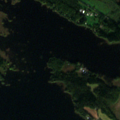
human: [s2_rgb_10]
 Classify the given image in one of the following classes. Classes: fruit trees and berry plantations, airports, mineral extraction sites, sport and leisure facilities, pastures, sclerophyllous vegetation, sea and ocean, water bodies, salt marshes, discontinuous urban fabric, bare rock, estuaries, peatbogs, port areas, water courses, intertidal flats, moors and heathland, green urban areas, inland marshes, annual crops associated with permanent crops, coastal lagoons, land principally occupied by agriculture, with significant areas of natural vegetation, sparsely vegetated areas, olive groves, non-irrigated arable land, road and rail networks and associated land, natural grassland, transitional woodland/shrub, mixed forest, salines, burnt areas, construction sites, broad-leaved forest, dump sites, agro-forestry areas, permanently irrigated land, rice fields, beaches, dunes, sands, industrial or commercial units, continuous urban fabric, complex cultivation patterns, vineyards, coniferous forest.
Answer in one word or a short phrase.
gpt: broad-leaved forest, mixed forest, water bodies